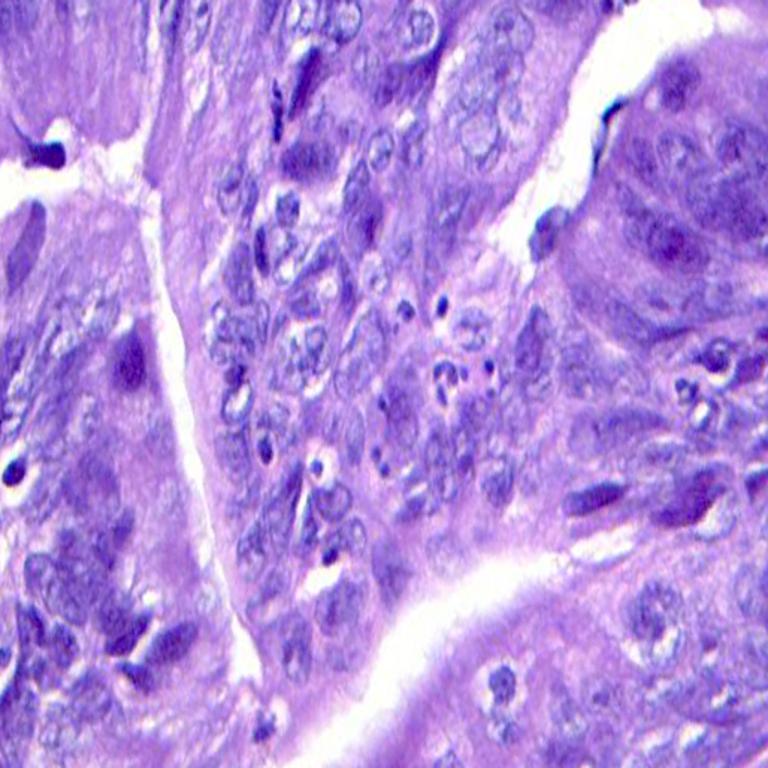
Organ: colon
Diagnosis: adenocarcinomas